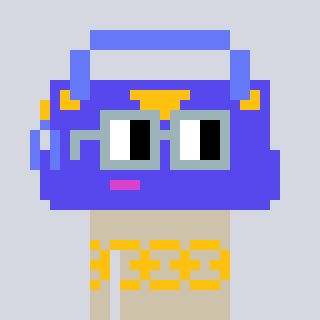
a pixel art character with square dark gray glasses, a bag-shaped head and a bege-colored body on a cool background